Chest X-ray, AP view. Patient: 46 years old, sex F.
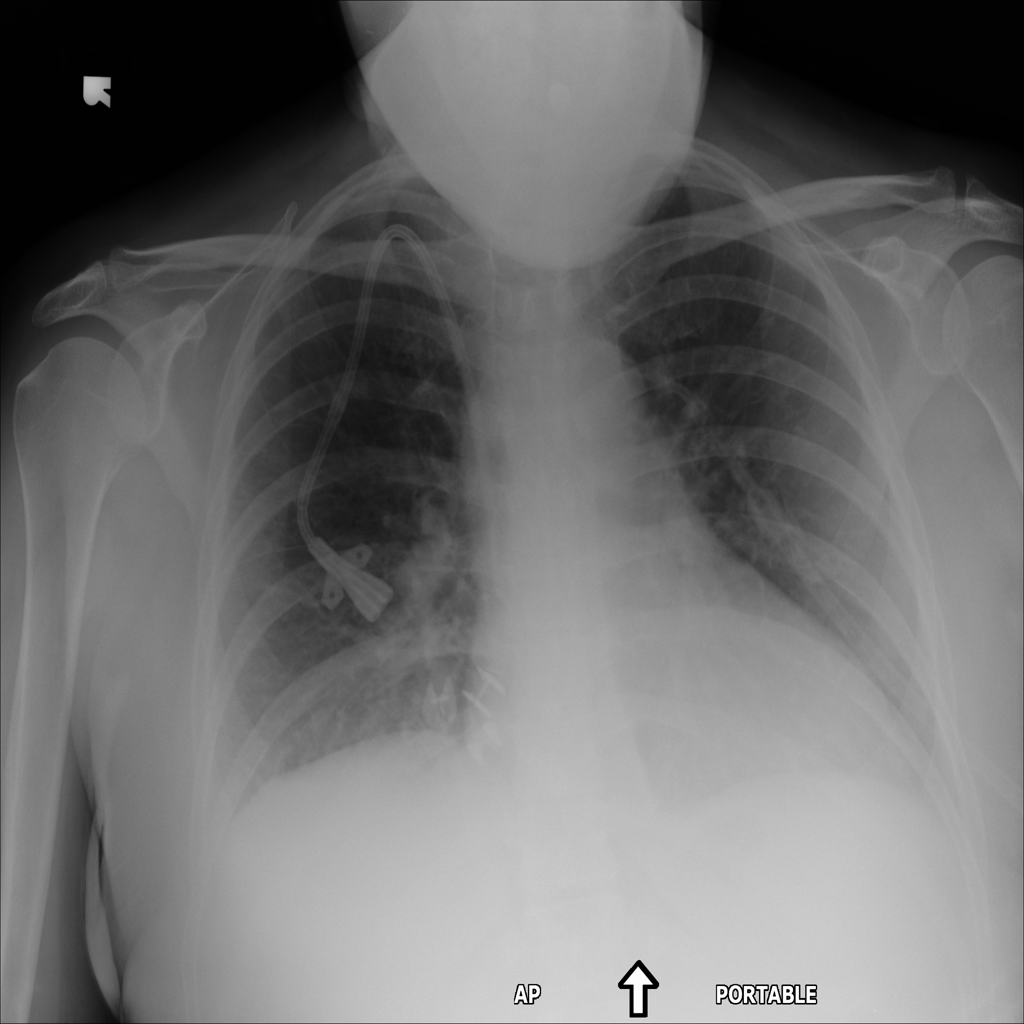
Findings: No Finding